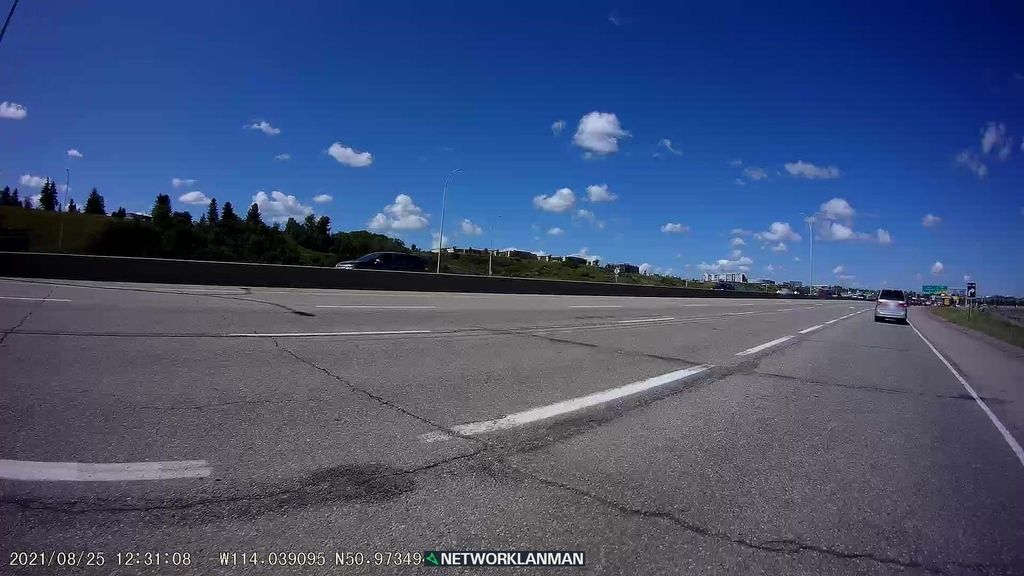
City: calgary